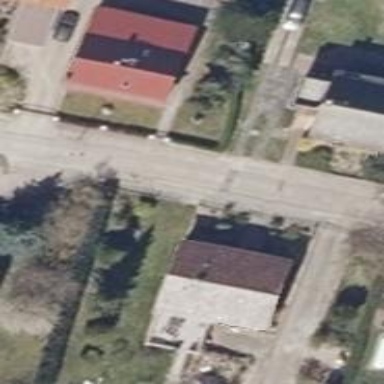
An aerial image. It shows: Paved residential road.